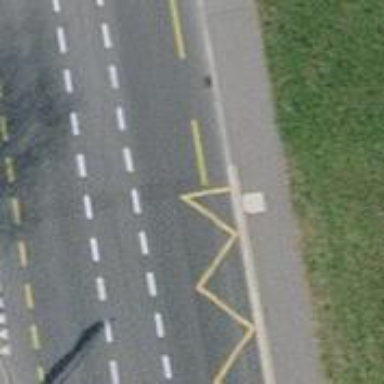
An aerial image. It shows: Platform for public transport on the road.